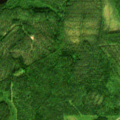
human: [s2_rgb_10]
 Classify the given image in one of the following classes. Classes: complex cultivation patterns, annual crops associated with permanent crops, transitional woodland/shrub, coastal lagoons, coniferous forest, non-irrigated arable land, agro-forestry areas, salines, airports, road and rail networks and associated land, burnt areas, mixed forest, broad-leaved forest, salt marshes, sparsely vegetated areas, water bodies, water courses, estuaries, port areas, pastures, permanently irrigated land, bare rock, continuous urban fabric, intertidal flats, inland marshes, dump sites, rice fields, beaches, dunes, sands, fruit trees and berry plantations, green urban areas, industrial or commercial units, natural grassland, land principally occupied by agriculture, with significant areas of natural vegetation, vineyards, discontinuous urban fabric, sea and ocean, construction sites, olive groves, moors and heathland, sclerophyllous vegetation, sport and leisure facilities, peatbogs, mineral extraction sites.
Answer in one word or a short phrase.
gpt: coniferous forest, mixed forest, transitional woodland/shrub